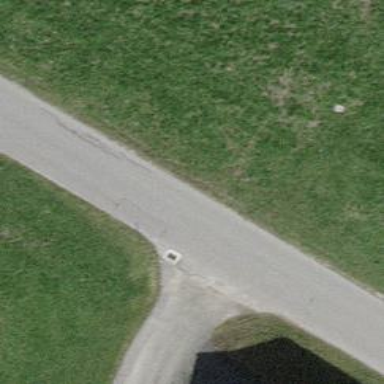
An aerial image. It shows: Unclassified road with asphalt surface.